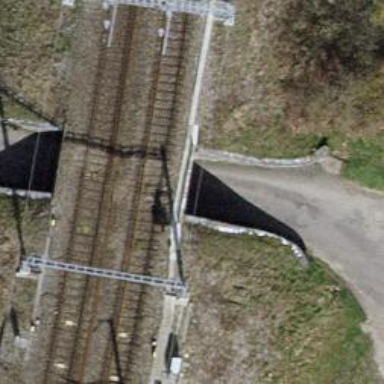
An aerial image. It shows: Railway bridge with electrified tracks and single rail.